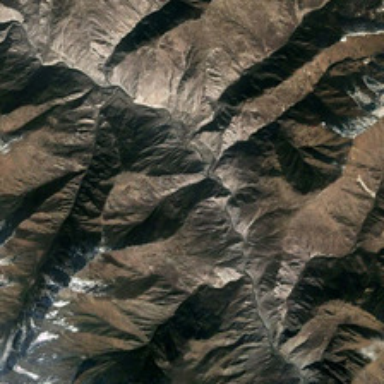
A towering snow capped mountains .